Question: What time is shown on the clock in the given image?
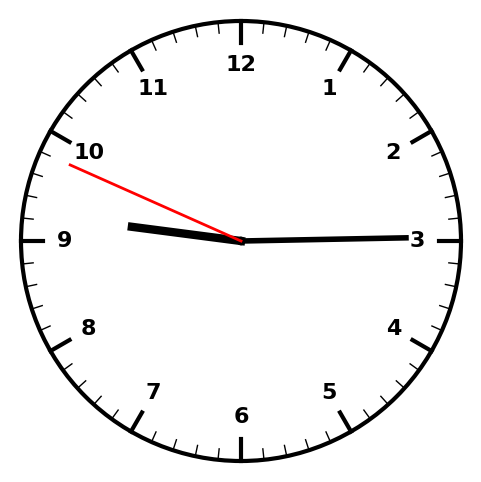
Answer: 09:14:49